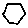
Label: hexagon